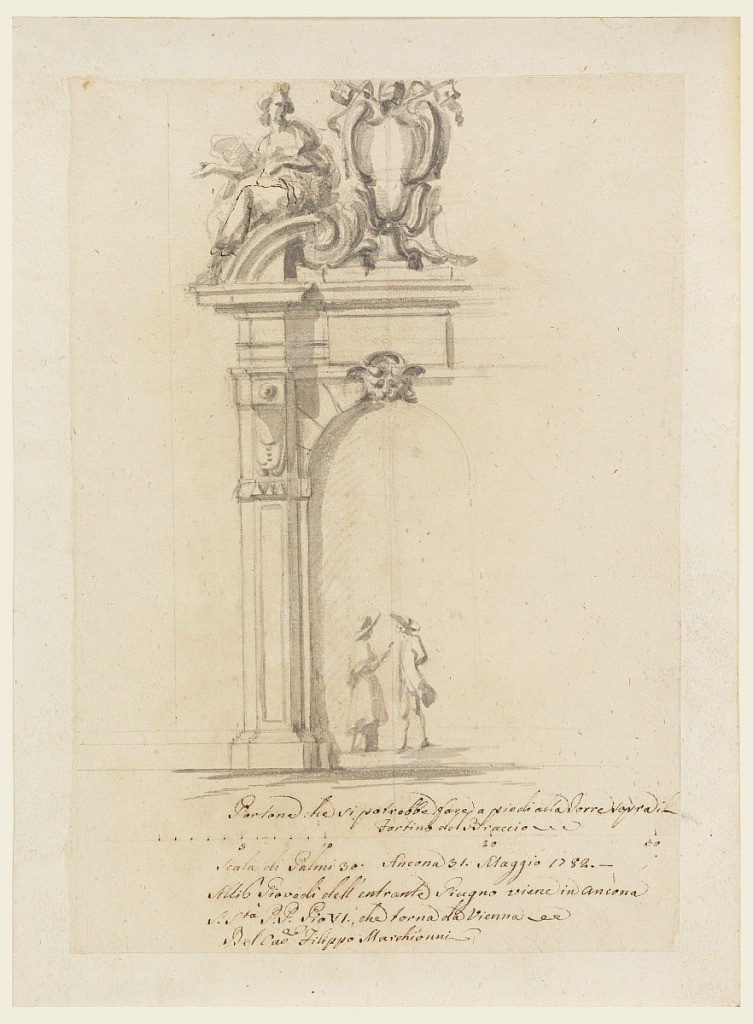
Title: Design for a gate, for the reception of Pope Pius VI returning from Germany, in Ancona
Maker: Filippo Marchionni, Italian, 1732–1805
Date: May 1782
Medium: Graphite, brush and gray watercolor, pen and ink on paper
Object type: Drawing
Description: An arch with a mask as a keystone, and with pillars supporting the entablature. Above is a broken pediment with a papal escutcheon standing upon a foot in the center. Upon the cornice the figure of a woman. A priest and a man conversing. Below is the scale.